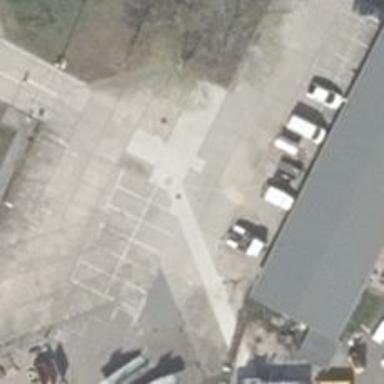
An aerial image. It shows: Parking aisle with concrete surface.